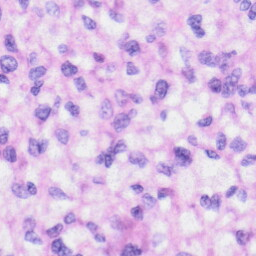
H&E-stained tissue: Liver